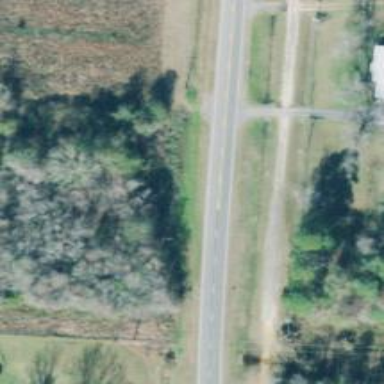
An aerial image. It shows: Asphalt road classified as primary highway.